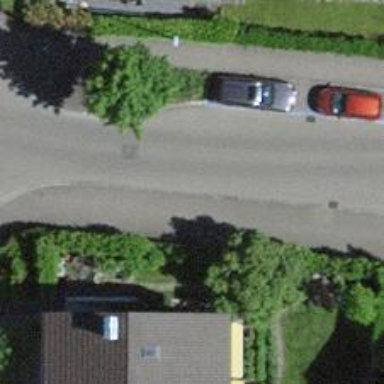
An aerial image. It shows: Post box is visible.